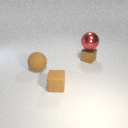
small brown rubber cube to the left of small brown metal cube